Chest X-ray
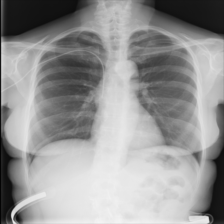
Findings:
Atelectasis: negative
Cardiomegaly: negative
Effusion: negative
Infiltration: negative
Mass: negative
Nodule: negative
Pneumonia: negative
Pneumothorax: negative
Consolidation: negative
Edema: negative
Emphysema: negative
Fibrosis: negative
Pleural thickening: negative
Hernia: negative